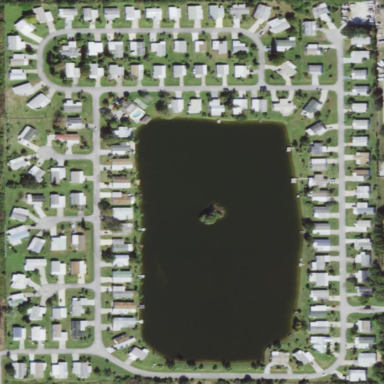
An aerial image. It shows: Residential area known as trailer park.